Question: I have set "ENABLE_JAVASCRIPT_CONTROLS" to true in config.py file and even added ENABLE_JAVASCRIPT_CONTROLS: True in superset_config.py and then restarted Superset Apache. However, it still shows that I can't use javascript and is still grayed out.

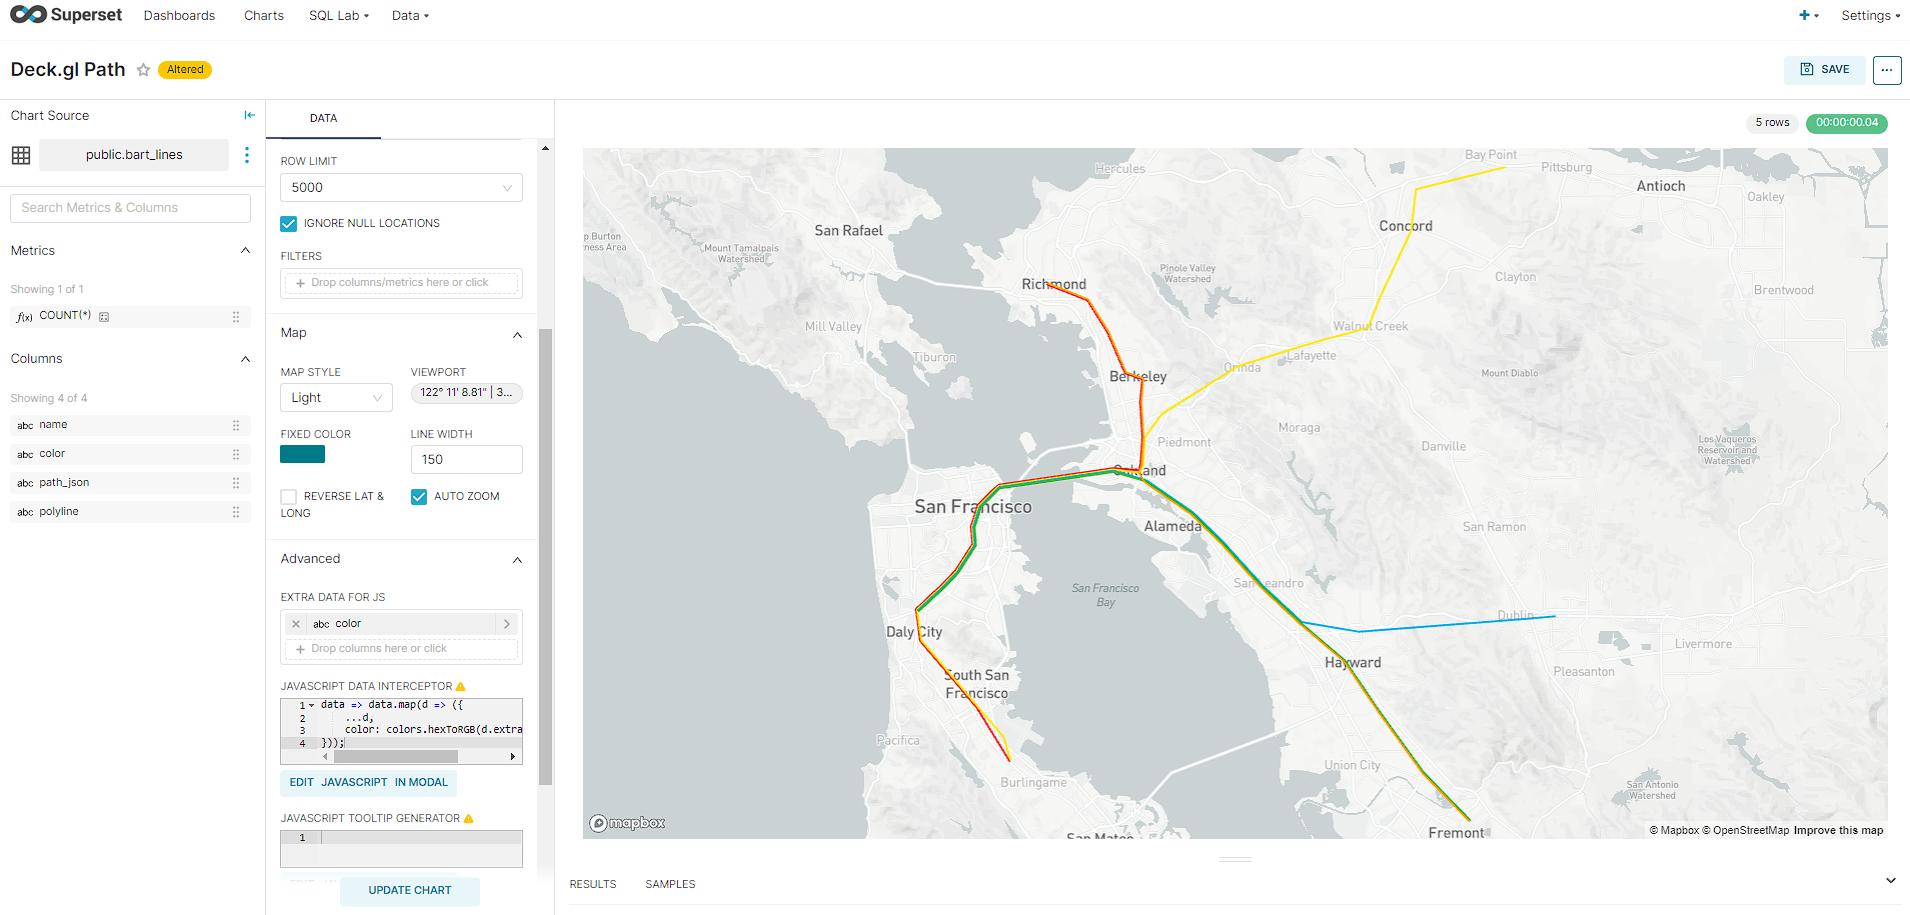
Answer: Make sure you set 'ENABLE_JAVASCRIPT_CONTROLS: True' inside of 'FEATURE_FLAGS' block in 'config.py' file. So it must look like this:
'config.py':
'''
...
FEATURE_FLAGS = {
"ENABLE_JAVASCRIPT_CONTROLS": True
}
...
'''